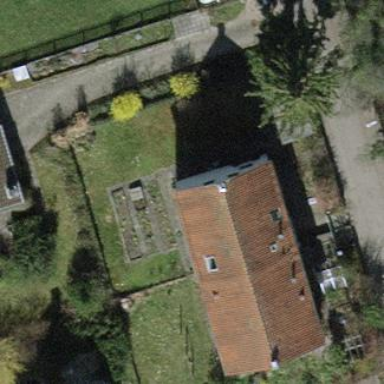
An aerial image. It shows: Building with tiled roof.